Interaction volume radius: 10 \u00c5
Interaction volume height: 15 \u00c5
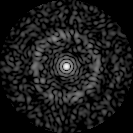
Disorder parameter: 0.8199